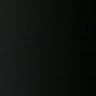
Metastatic tissue present: no